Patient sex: M
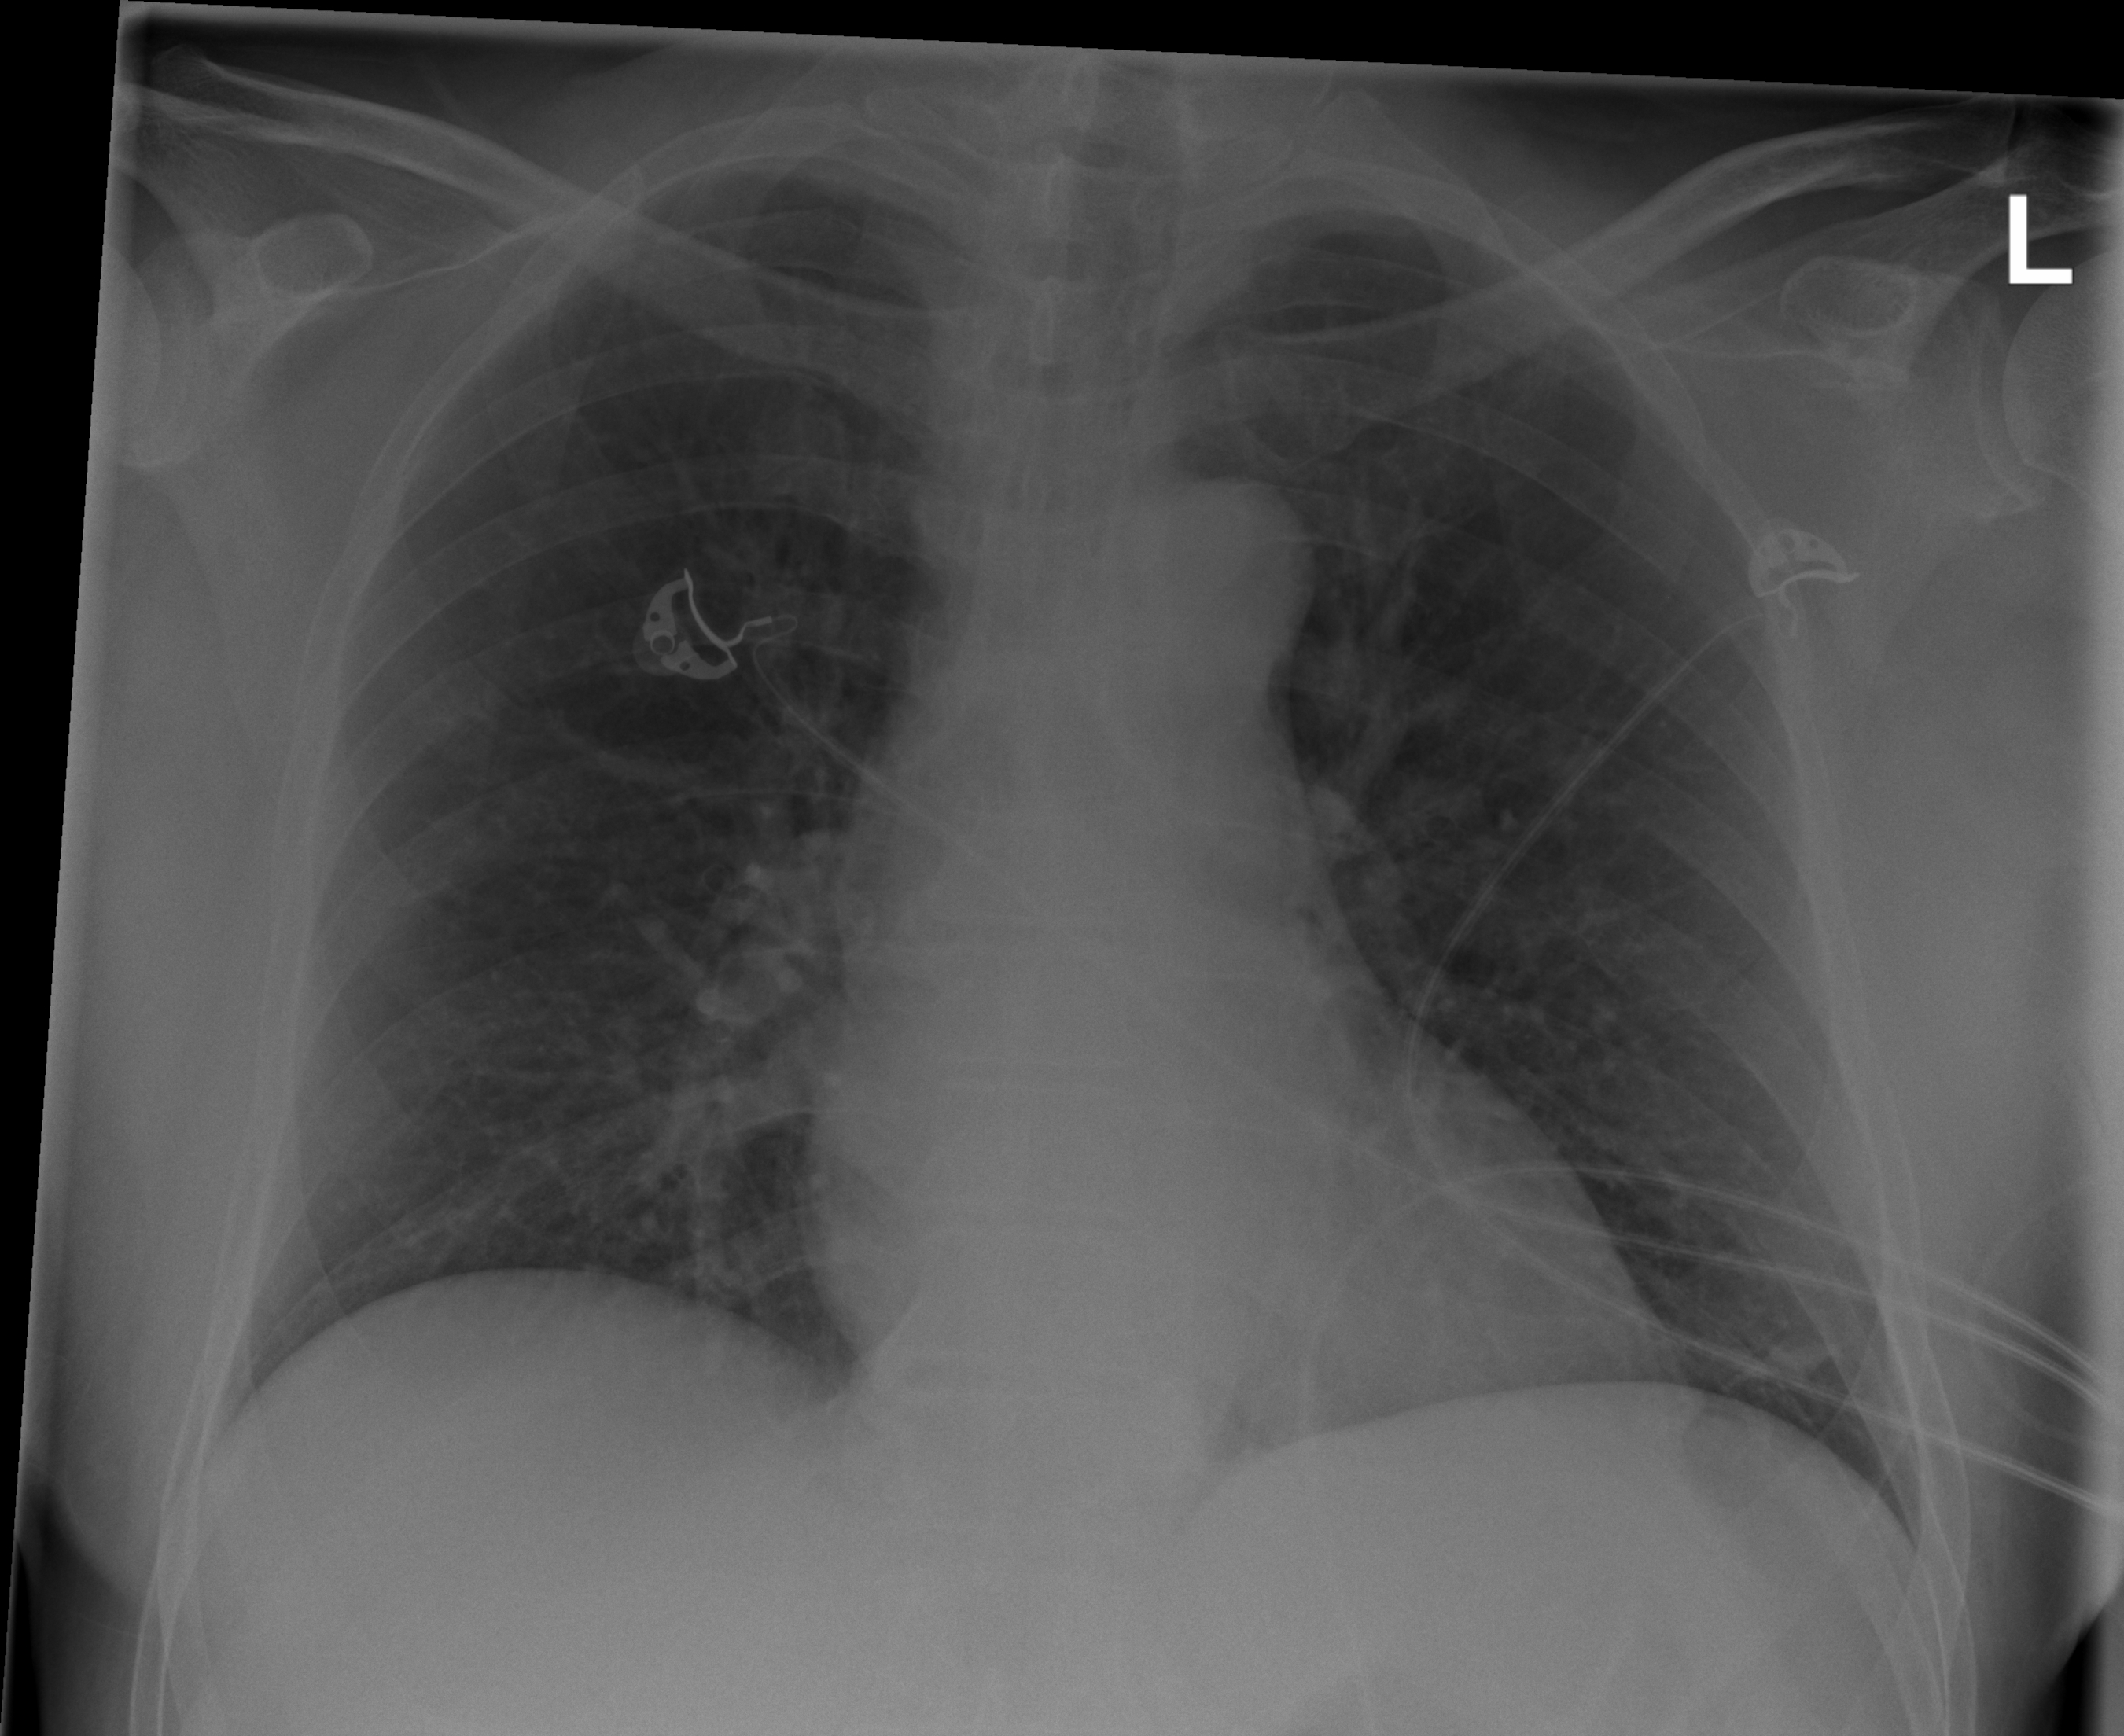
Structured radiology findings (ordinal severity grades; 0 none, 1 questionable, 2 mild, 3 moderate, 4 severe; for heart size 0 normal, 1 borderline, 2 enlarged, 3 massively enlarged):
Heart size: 1
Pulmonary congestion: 1
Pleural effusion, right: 0
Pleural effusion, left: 0
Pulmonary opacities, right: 0
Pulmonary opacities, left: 0
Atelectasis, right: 0
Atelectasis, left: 2